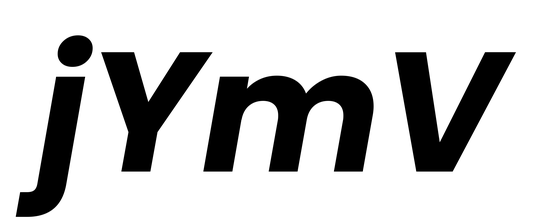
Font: Poppins-BoldItalic